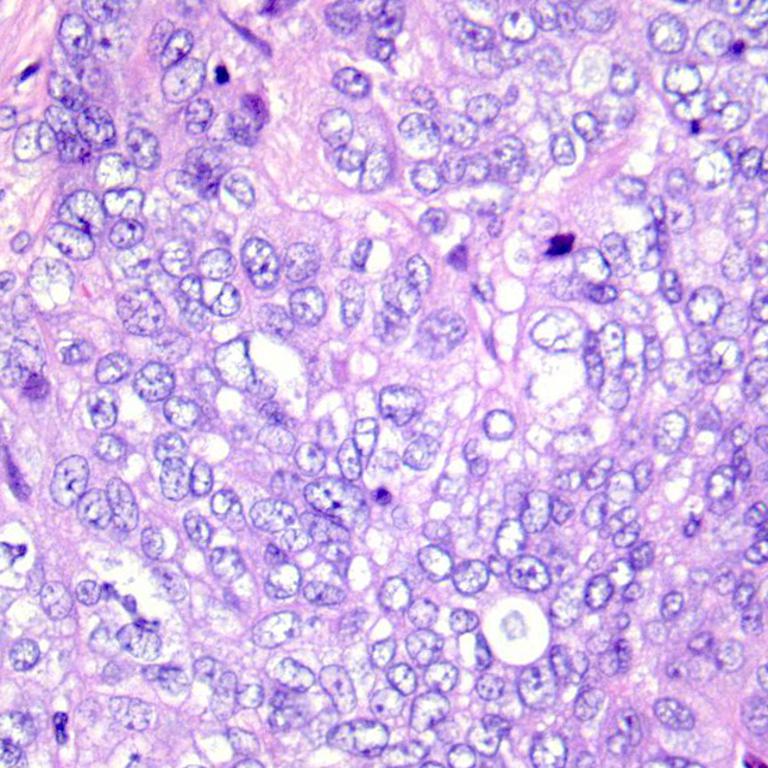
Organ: colon
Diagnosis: adenocarcinomas